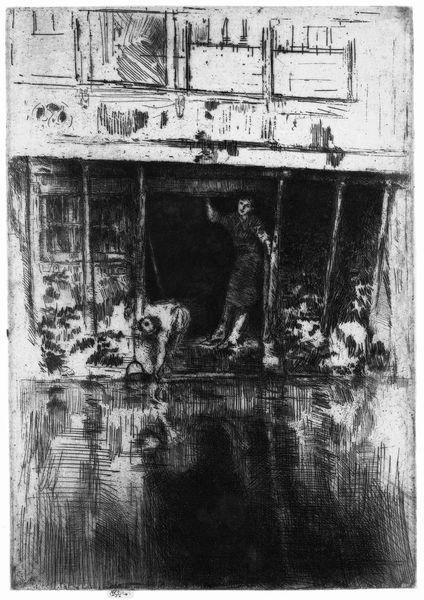
Titel: Oudezijds Achterburgwal, Pierrot
Künstler: James Abbot McNeill Whistler
Standort: Amsterdam
Institution: Rijksmuseum
Schlagwörter: blätter, dunkel, feuer, kopf, mann, schatten, wasser, weiß, fluss, landschaft, menschen, mädchen, see, teich, ufer, wäsche, blume, blumen, fenster, frau, grau, hell, holz, kleid, licht, männer, pfeiler, raum, schwarz, skizze, stützen, säulen, tür, zeichnung, blick, dach, gebäude, haus, tier, tiere, alt, wand, architektur, arm, gesicht, halten, mensch, sehen, stehen, tod, tot, trauer, bild, schauen, feld, kalt, pfähle, spiegelung, wind, brücke, busch, büsche, gewässer, gitter, hütte, sonne, wasserspiegelung, hochwasser, land, dunkelheit, figur, haare, stehend, kind, person, pflanze, pflanzen, gebeugt, kontrast, renaissance, arbeit, bauern, boot, brunnen, fensterläden, genre, kinder, garten, balkon, schürze, terrasse, schiff, wellen, liebe, ruhe, düster, fassade, venedig, spiegelbild, stab, studie, fischer, jungen, rede, arbeiterinnen, heu, korn, warm, abstrakt, sonnenlicht, grafik, graphik, schattierung, schattierungen, linien, bauernhof, latten, weis, amerika, laden, arbeiter, figuren, angst, ausschau, katastrophe, krieg, lehnen, not, treppe, unglück, unwetter, vorsprung, zerstörung, ansprache, jugendstil, angelehnt, balken, menzel, stufe, stufen, tiefe, besen, junge, gewächs, striche, bauer, reflexion, pfosten, photographie, regen, verfall, waschen, katze, eingang, erker, tusche, fensterladen, loggia, stütze, veranda, bücken, krank, scheune, gemalt, abschied, linie, reflexionen, kohle, kälte, trostlos, jungs, abgrund, scheibe, druck, druckgraphik, lithographie, schwarz weiss, schraffur, radierung, stich, gefahr, hass, schlag, vernimous, strassenbild, zille, aquatinta, bleistift, türstock, entwurf, ritter, kohlezeichnung, schemenhaft, daumier, wärme, verzweiflung, ehepaar, kaputt, schwärze, handwerker, verschwommen, stäbe, sehnsucht, sicht, sklave, finsternis, sterben, bootshaus, elend, hilfe, krankheit, leid, hunger, mittelalter, stall, fachwerk, kletterpflanze, gebückt, wut, überschwemmung, eimer, kupferstich, vordach, oma, armut, träger, lehnend, streben, gezeichnet, asche, sklaven, überhang, retten, rettung, holzbalken, stürzen, grell, vergangenheit, fesnter, ungenau, angeln, kaltnadel, schwaz, schwarz/weiß, zeichung, saat, verstrebung, schöpfen, wasserschöpfen, kuperstich, verbrennung, nässe, arche noah, schlingpflanzen, wäscherin, kummer, heim, finn, folter, verlust, kollwitz, guache, ritzung, anerkennung, ertrinken, kaltnadelradierung, arbeiterin, frust, pest, s/w, trostlosigkeit, traue, mann männer, saatgut, hausboot, tüe, holzstreben, ritze, klamotten, gefängniss, verranda, hinauslehnen, jinge, balancierende frau, blumenbalustrade, blumenladen, eine person, elden, fenster has, huckleberry, kohlenmann, luftholen, dunke, saywer, schlimm, schwarzweißgrau, tom sawer, tribangara, tribhanghara, verarmung